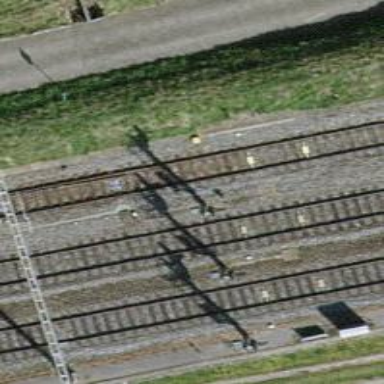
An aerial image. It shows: Railway signal.